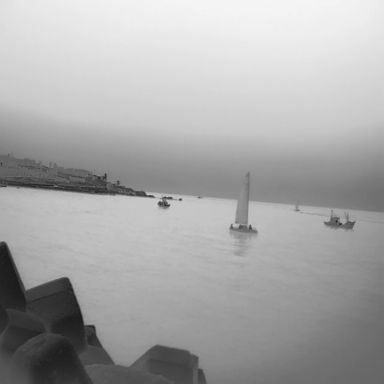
There are three bulk_carriers in the infrared image.